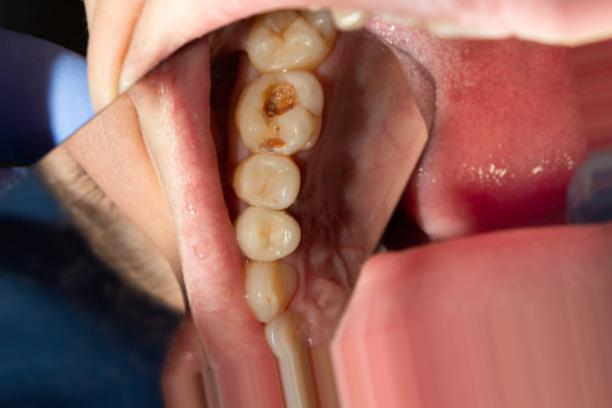
Condition: Caries